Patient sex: F
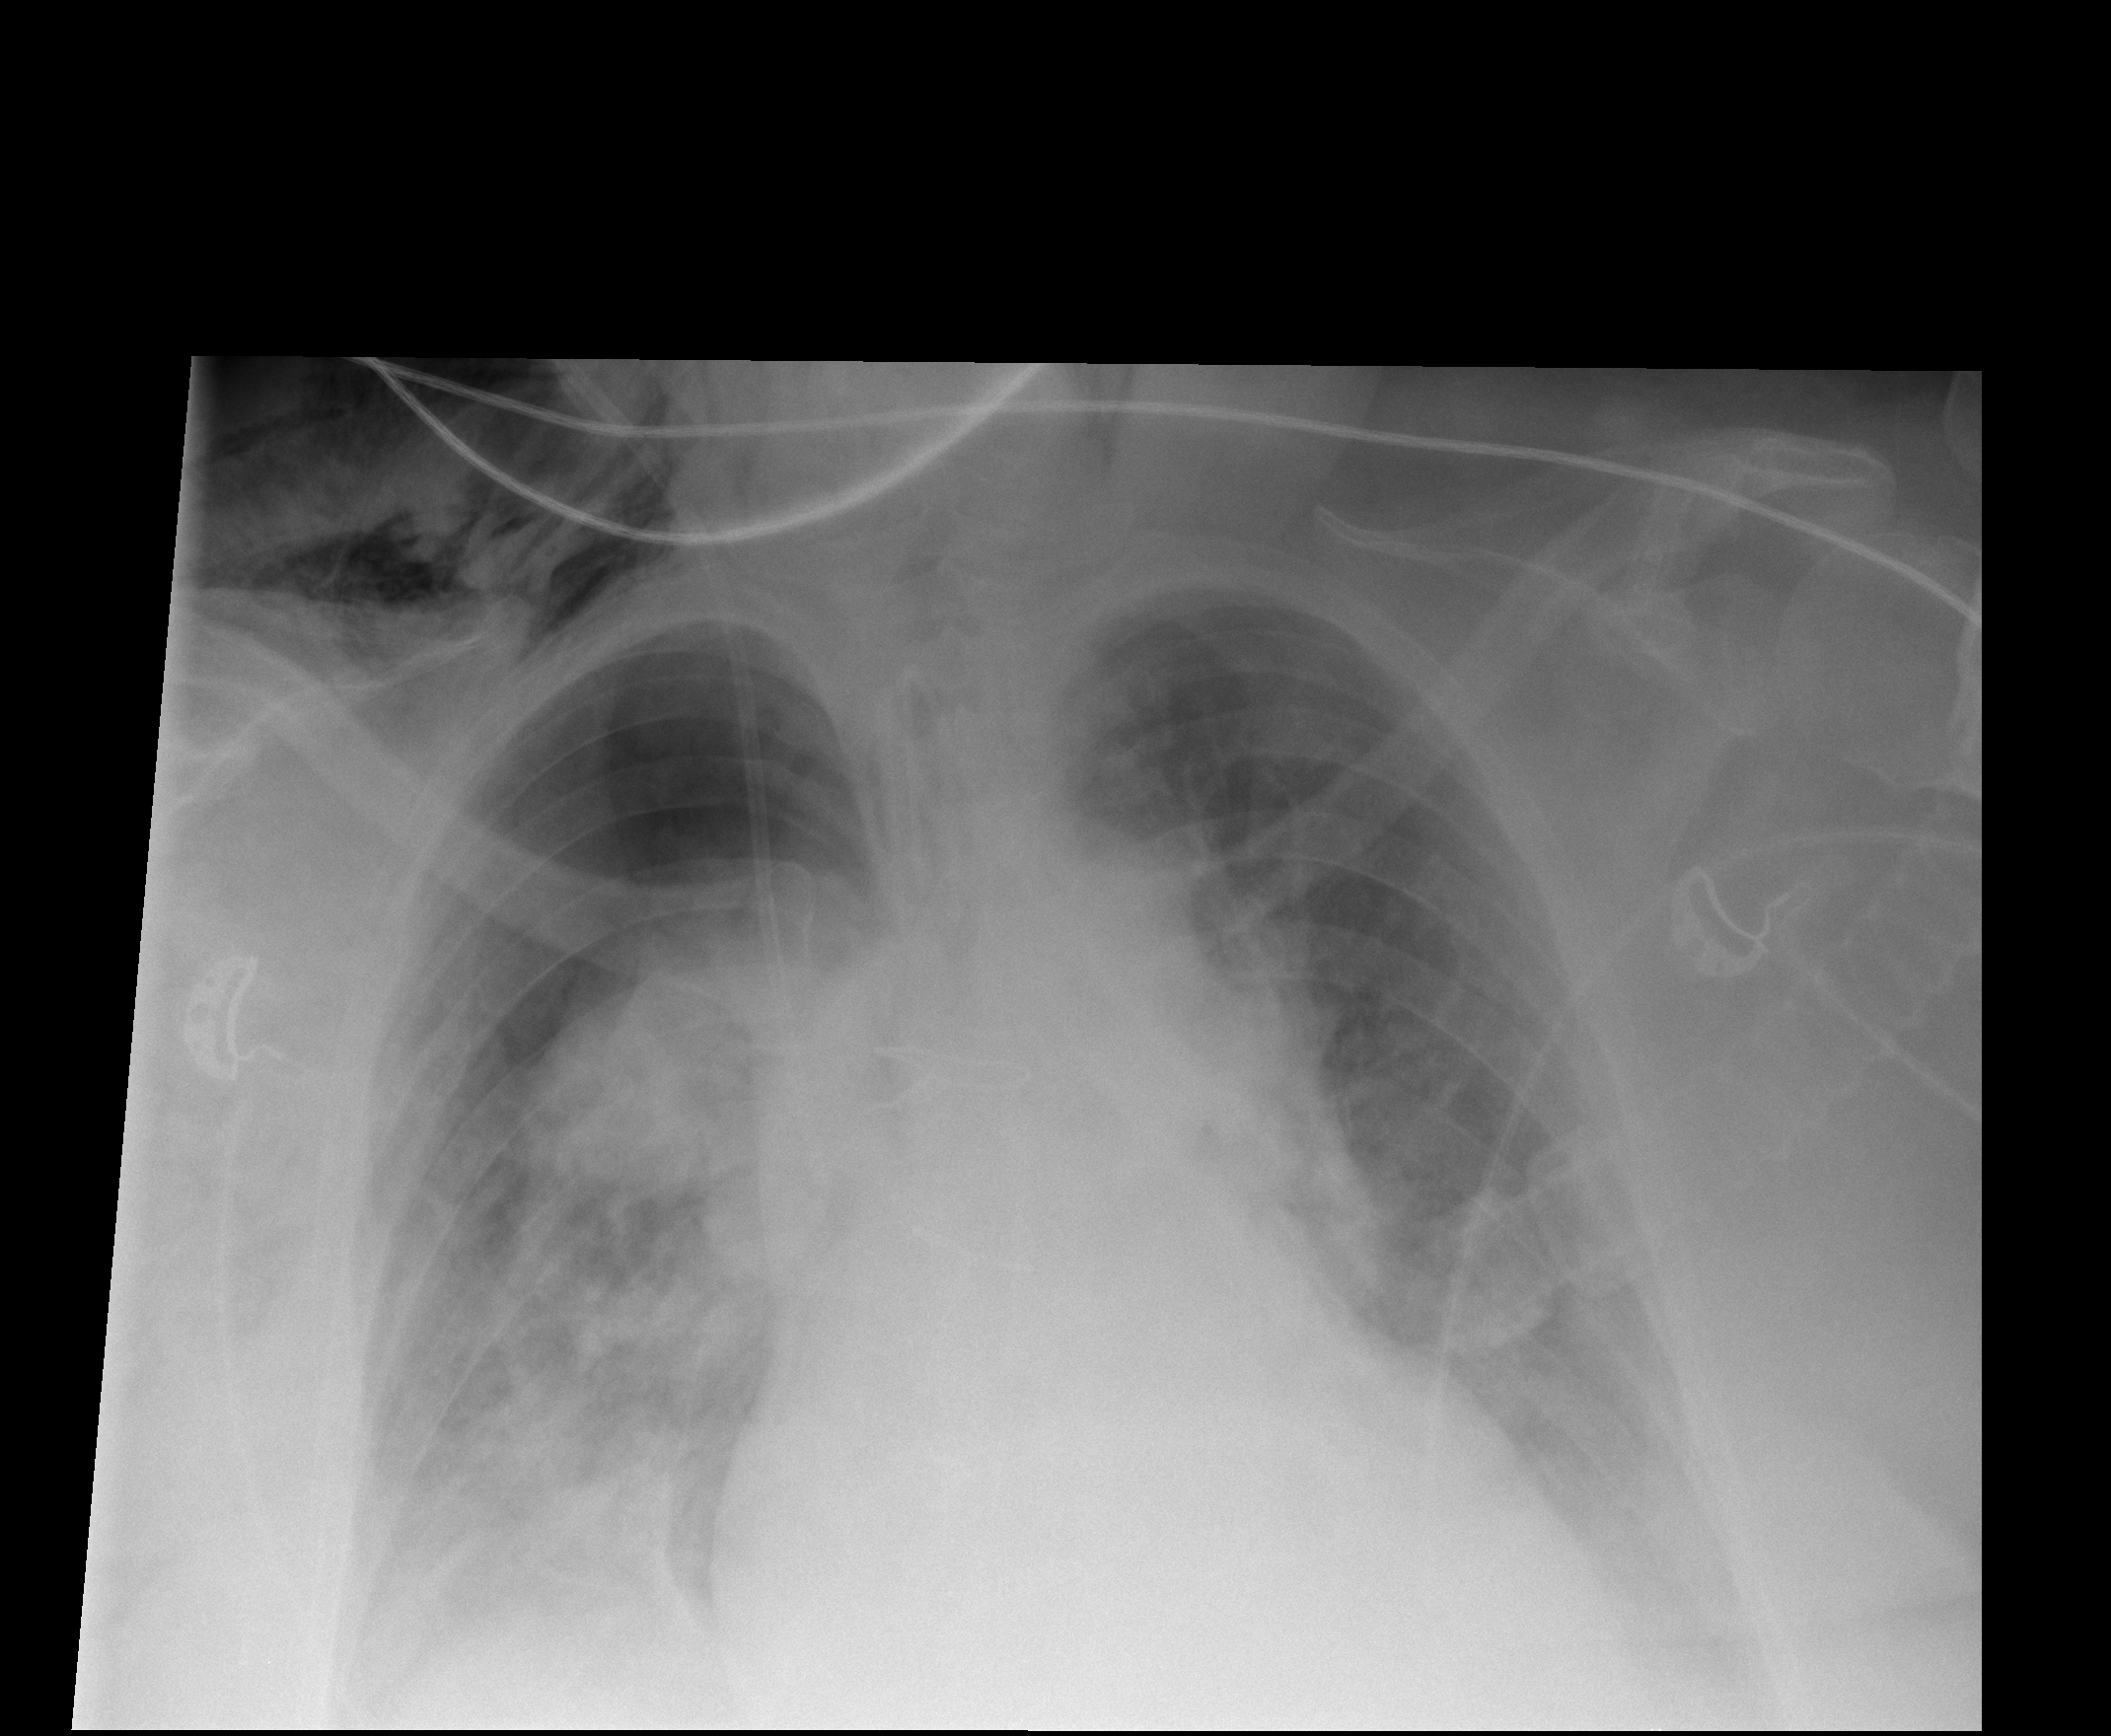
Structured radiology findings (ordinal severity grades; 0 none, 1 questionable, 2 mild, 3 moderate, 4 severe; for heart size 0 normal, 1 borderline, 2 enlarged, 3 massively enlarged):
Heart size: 2
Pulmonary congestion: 2
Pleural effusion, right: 2
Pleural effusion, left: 2
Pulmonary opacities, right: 3
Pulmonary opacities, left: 0
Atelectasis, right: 3
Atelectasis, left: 2